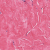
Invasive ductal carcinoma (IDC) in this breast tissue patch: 0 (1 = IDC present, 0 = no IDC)